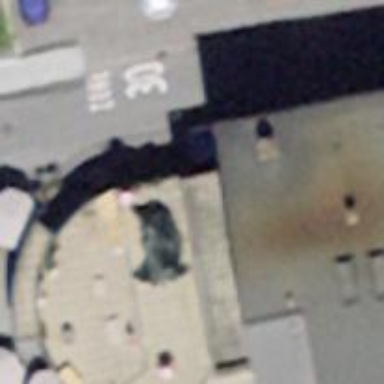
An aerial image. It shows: Restaurant.